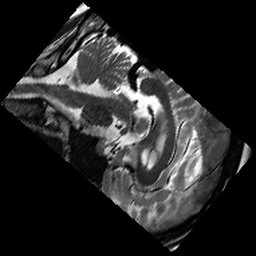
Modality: T2w
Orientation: sagittal